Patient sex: M
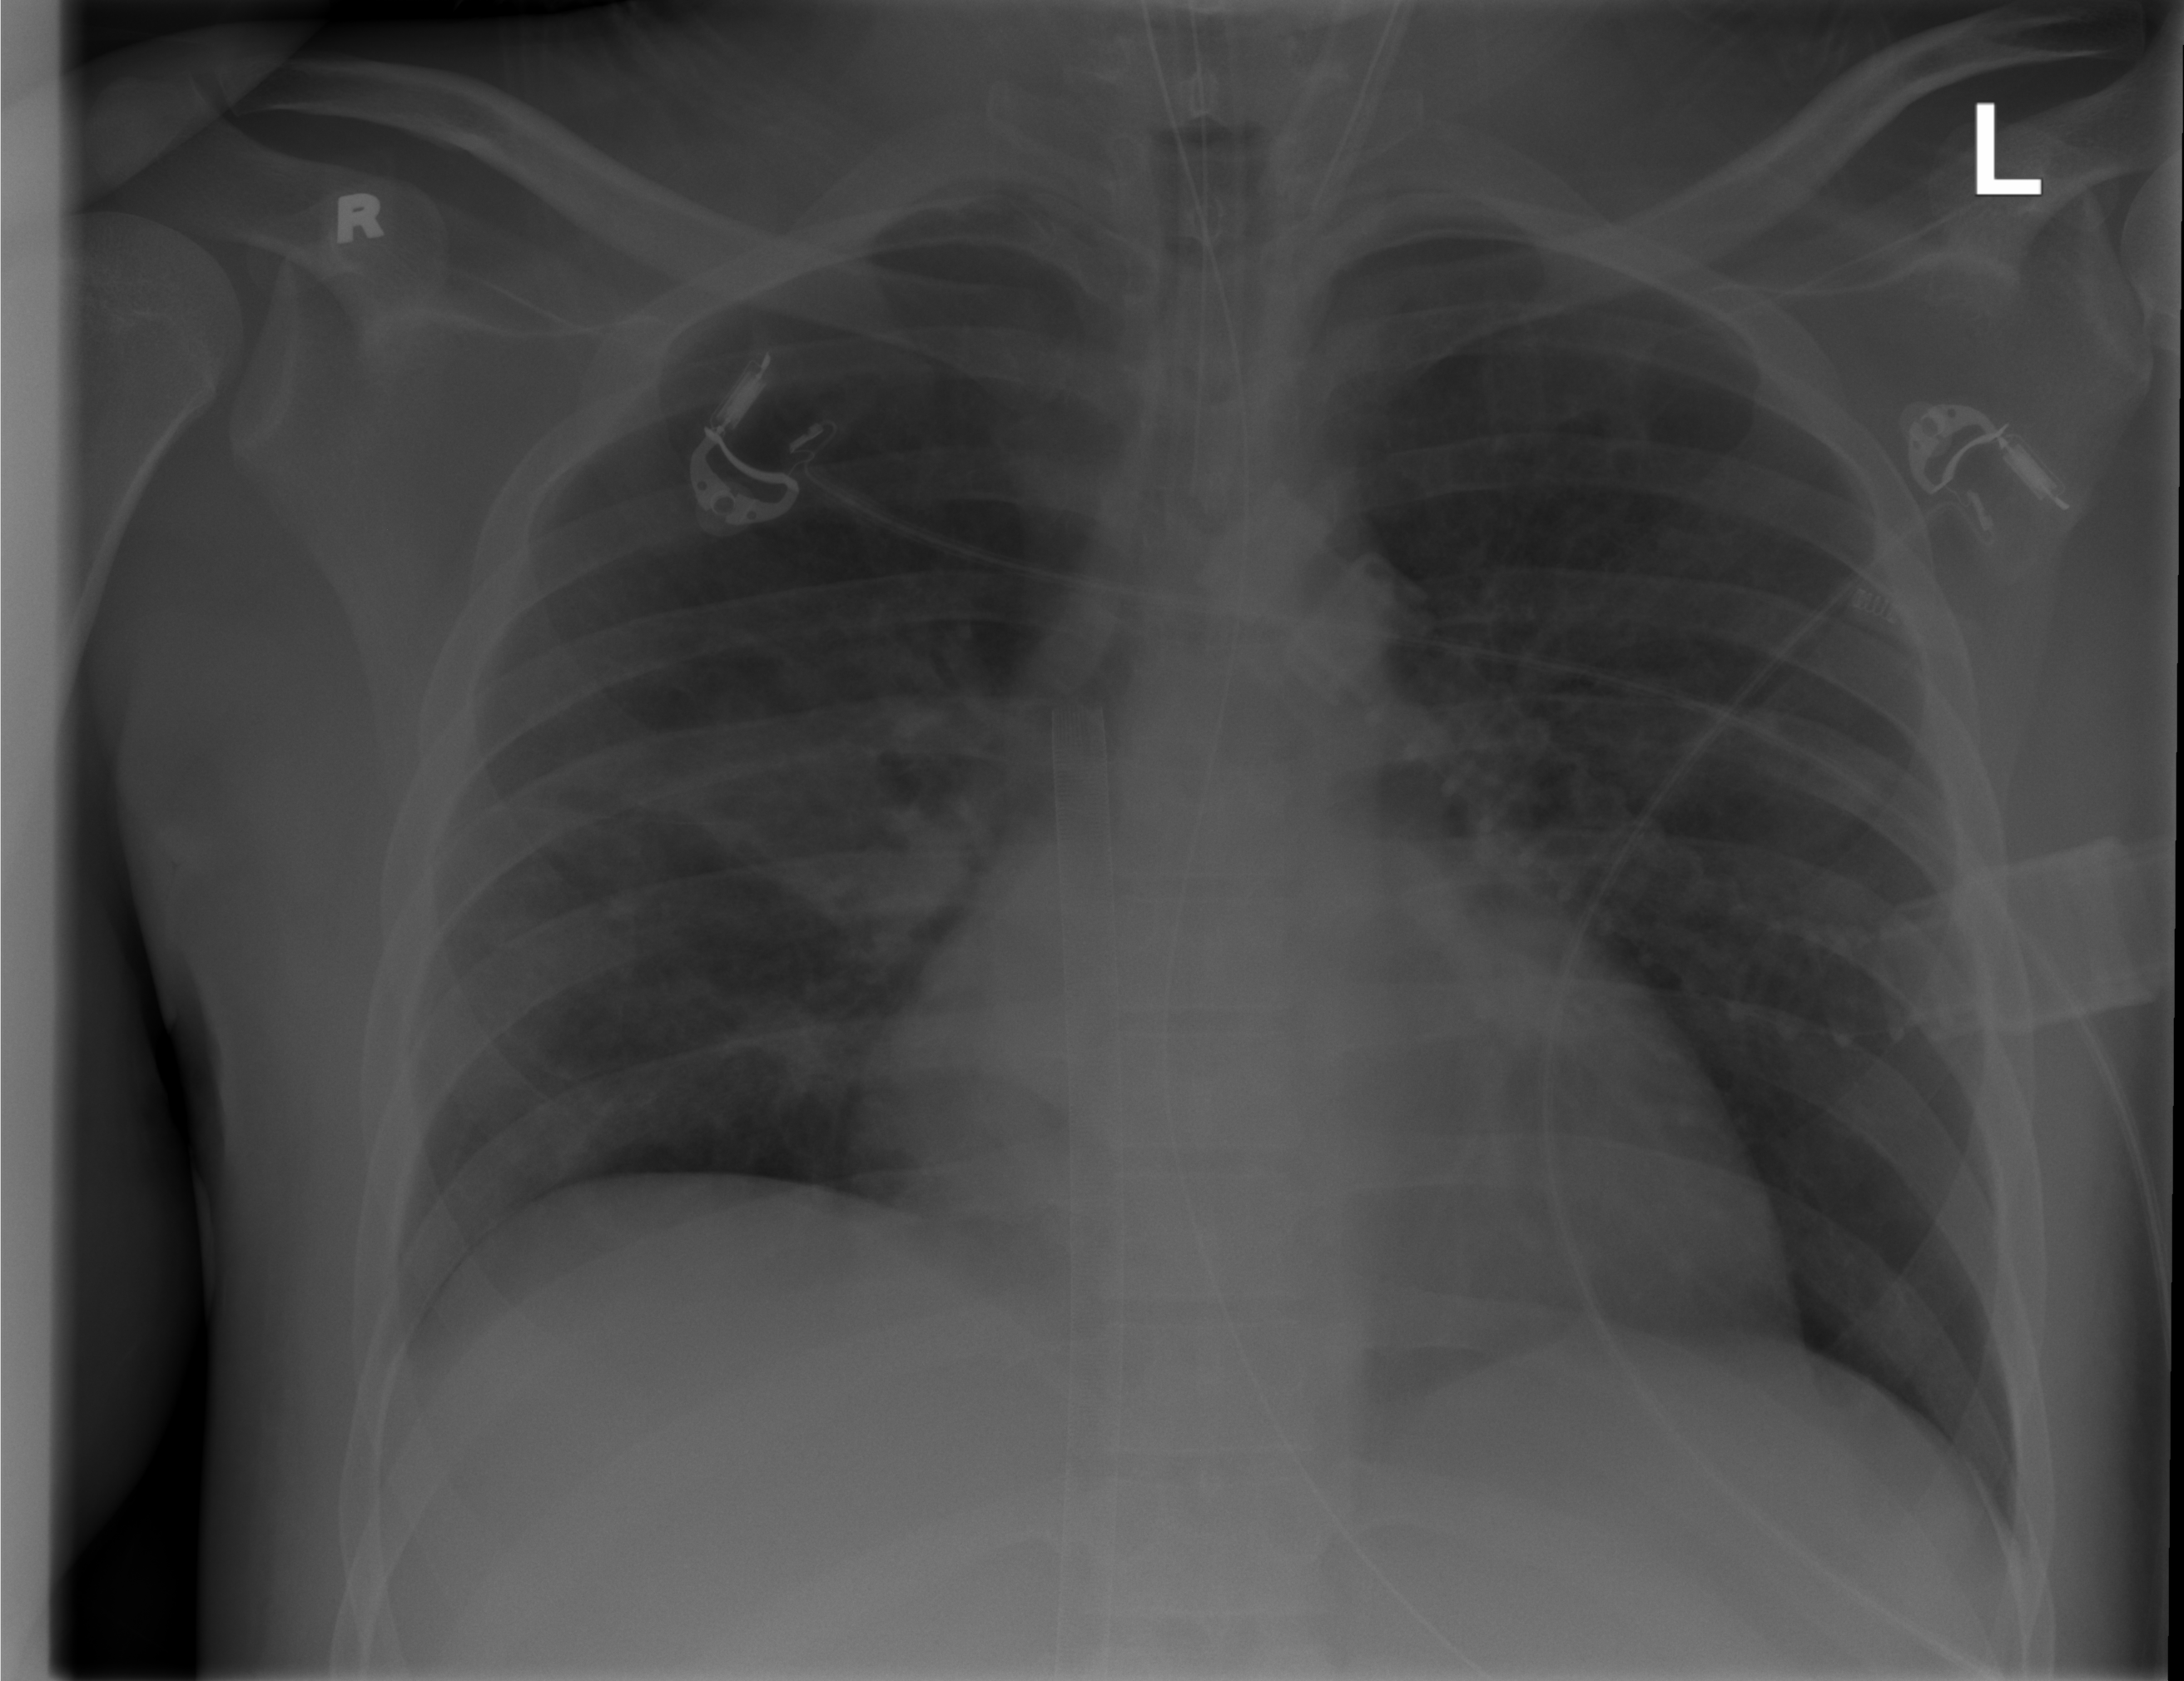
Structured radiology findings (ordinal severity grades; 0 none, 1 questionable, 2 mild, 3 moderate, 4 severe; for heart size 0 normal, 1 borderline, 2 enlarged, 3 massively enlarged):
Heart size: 2
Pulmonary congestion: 2
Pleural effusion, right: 1
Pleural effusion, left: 0
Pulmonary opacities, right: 2
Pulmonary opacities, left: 0
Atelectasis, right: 2
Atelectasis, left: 0